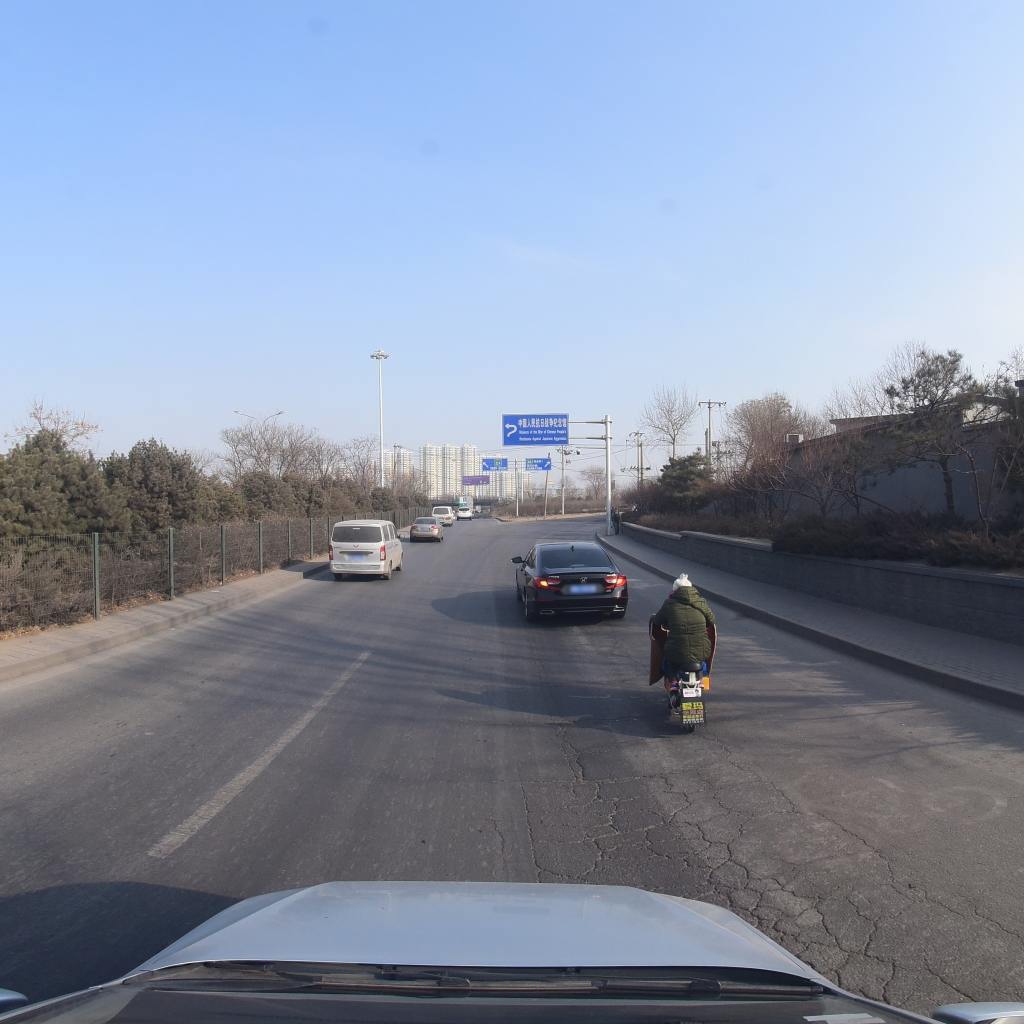
Region: Fengtai
Road damage annotations: alligator crack